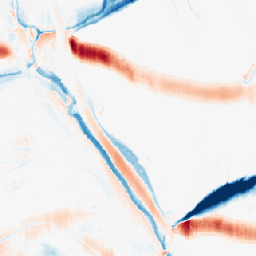
Category: morphological
Decomposition family: morphological_ellipse
Decomposition parameters: operation: average
width: 30
height: 5
Upsampling method: area
Upsampling parameters: scale: 8
Upsampling scale: 8